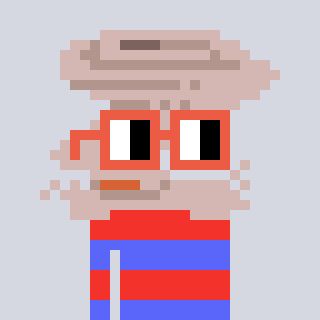
a pixel art character with square orange glasses, a tornado-shaped head and a purple-colored body on a cool background